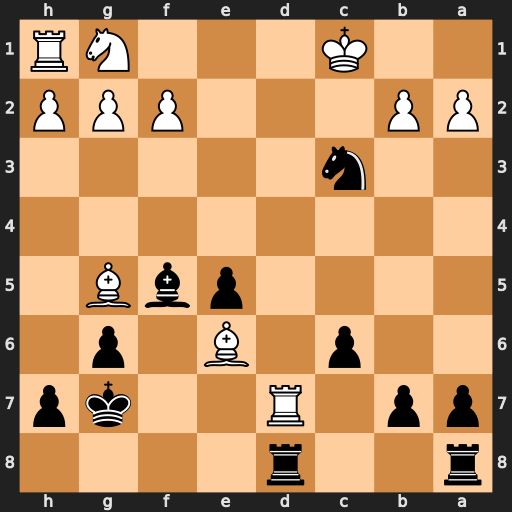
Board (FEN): r2r4/pp1R2kp/2p1B1p1/4pbB1/8/2n5/PP3PPP/2K3NR
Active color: b
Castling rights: -
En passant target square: -
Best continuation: Rxd7 Bxd7 Nxa2+ Kd2 Bxd7